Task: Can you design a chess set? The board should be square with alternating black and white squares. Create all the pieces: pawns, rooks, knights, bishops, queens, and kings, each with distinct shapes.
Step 5094:
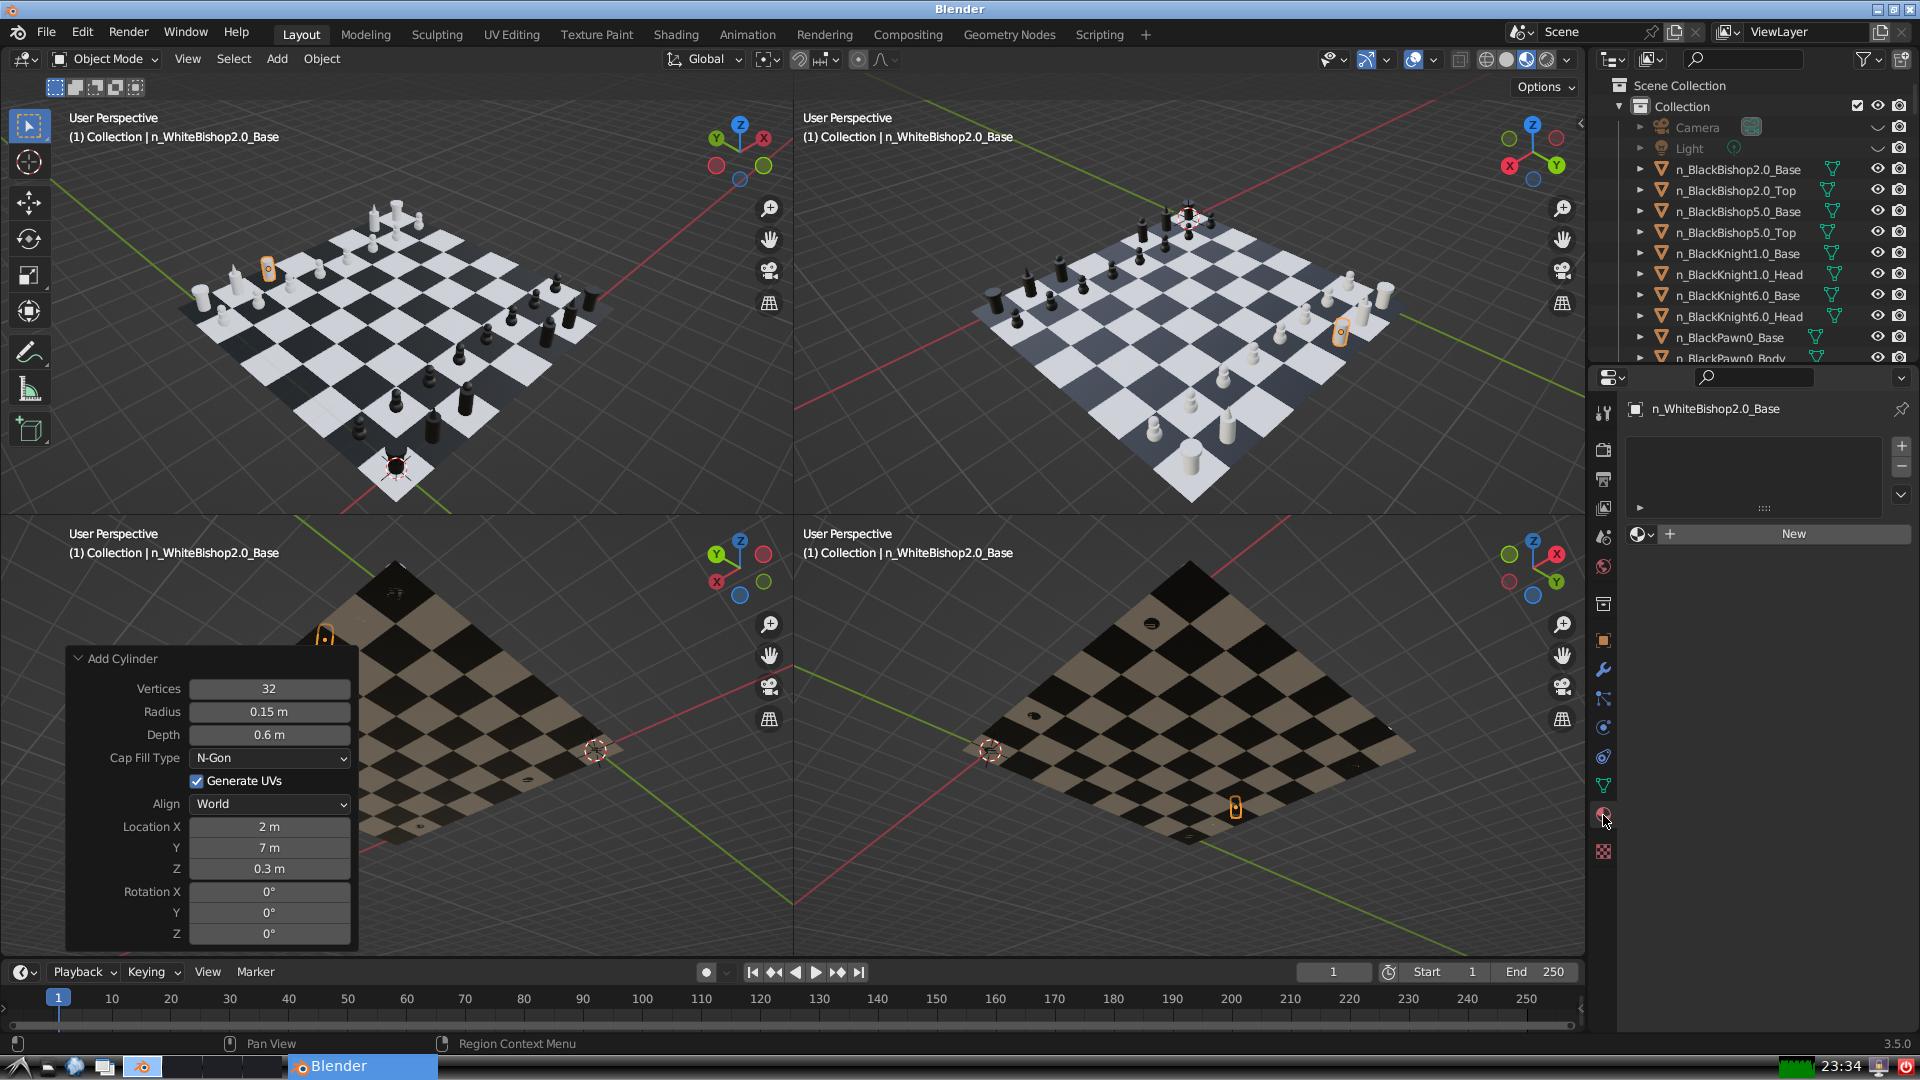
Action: {"mouse_move": [1636, 534]}